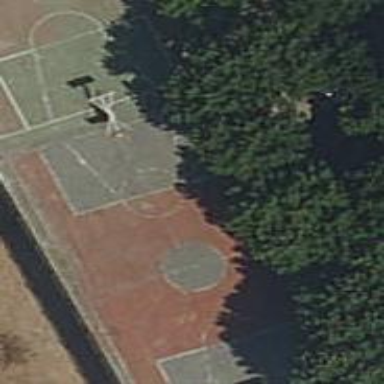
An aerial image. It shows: Basketball court on leisure land pitch.